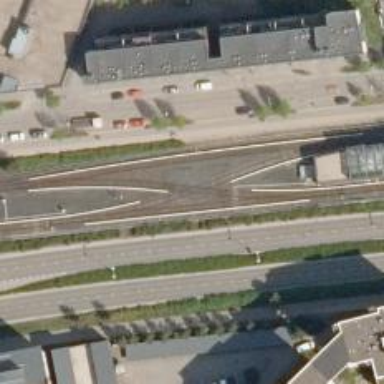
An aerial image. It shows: Railway crossing.